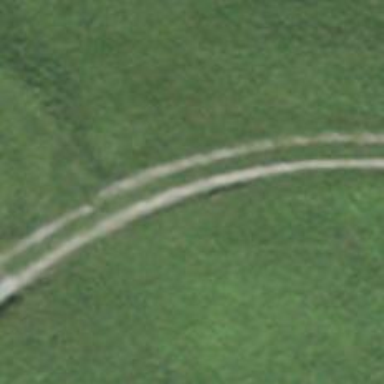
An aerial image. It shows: Track road with grade3 tracktype.